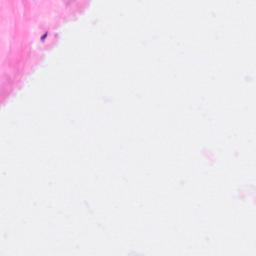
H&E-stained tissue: Breast